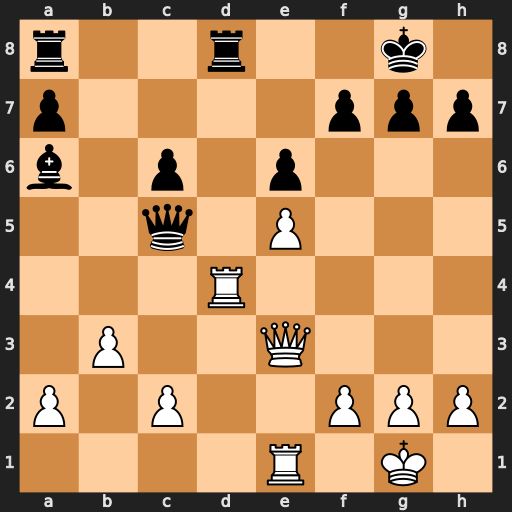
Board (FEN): r2r2k1/p4ppp/b1p1p3/2q1P3/3R4/1P2Q3/P1P2PPP/4R1K1
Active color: w
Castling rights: -
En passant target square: -
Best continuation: Rxd8+ Rxd8 Qxc5